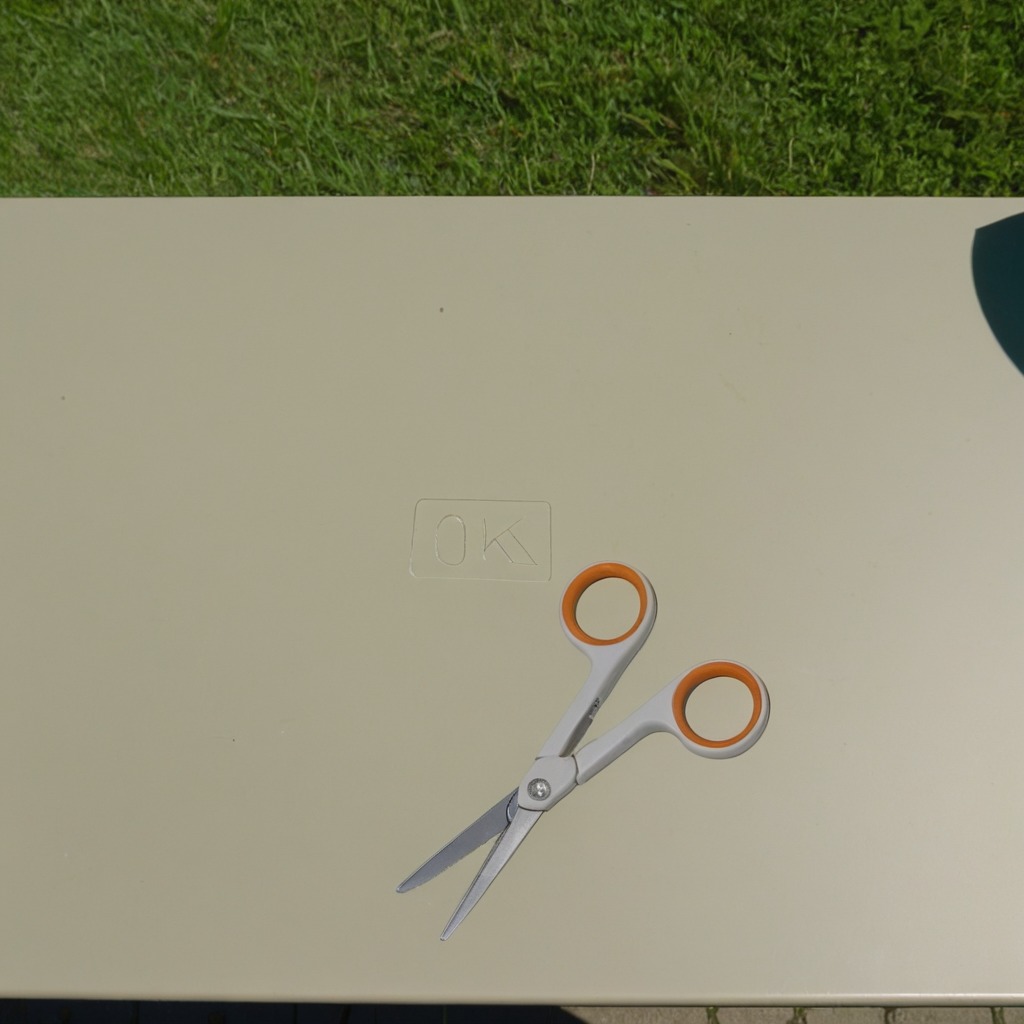
A scissor lies on the textured surface.